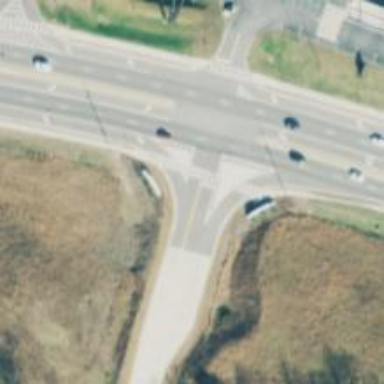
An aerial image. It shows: Marked road crossing.